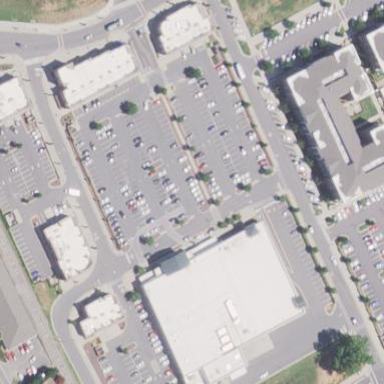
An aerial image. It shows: Commercial area.